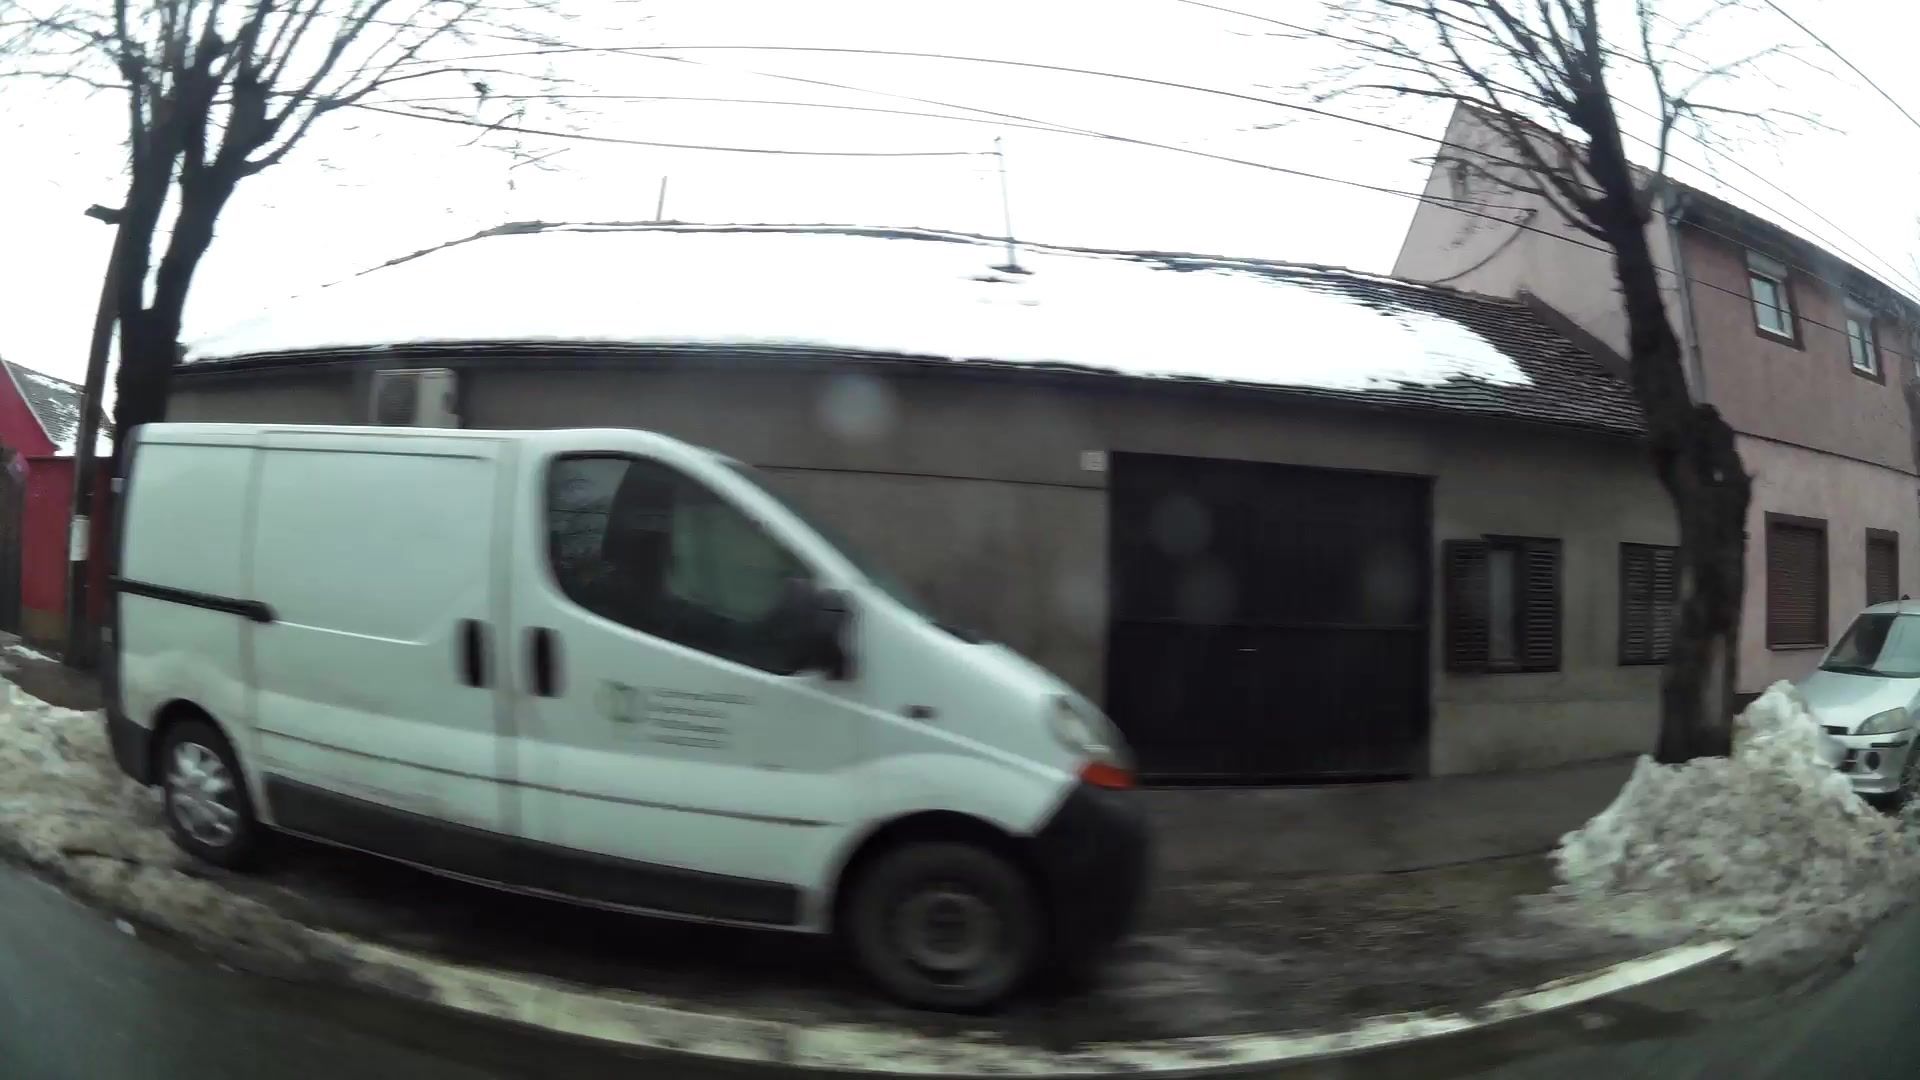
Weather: snowy
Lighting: day
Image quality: slightly poor
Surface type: driving surface
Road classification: secondary
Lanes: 4
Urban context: urban centre
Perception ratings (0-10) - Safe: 3.92, Lively: 4.47, Beautiful: 3.29, Boring: 7.91, Depressing: 7.16, Wealthy: 3.96